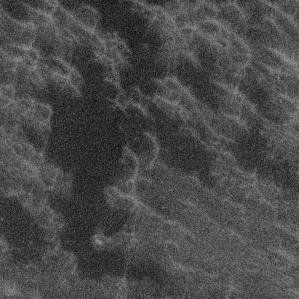
Label: frost